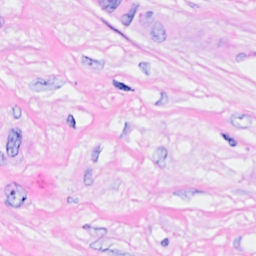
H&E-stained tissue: Breast